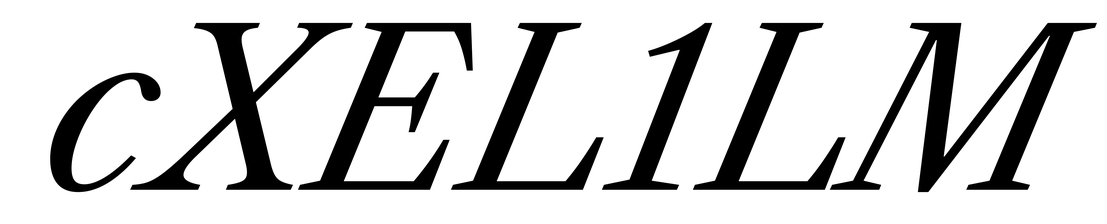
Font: LibreCaslonText-Italic_Italic